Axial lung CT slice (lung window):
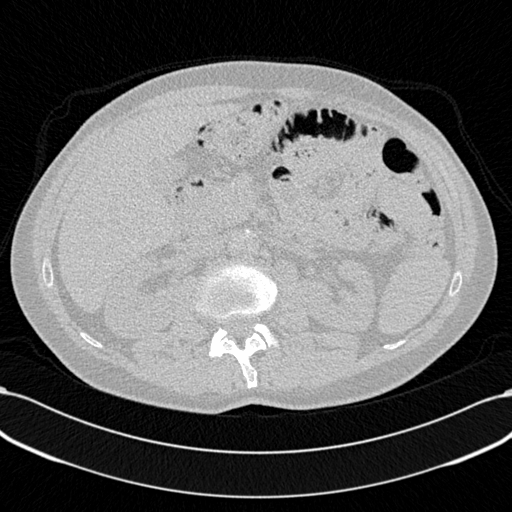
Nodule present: no